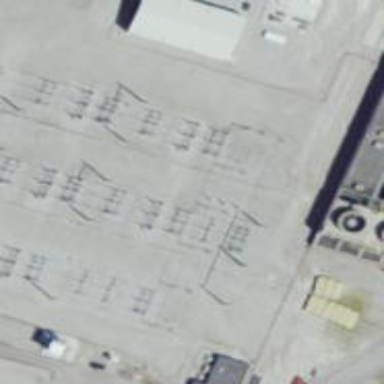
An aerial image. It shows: Switch used for power control.